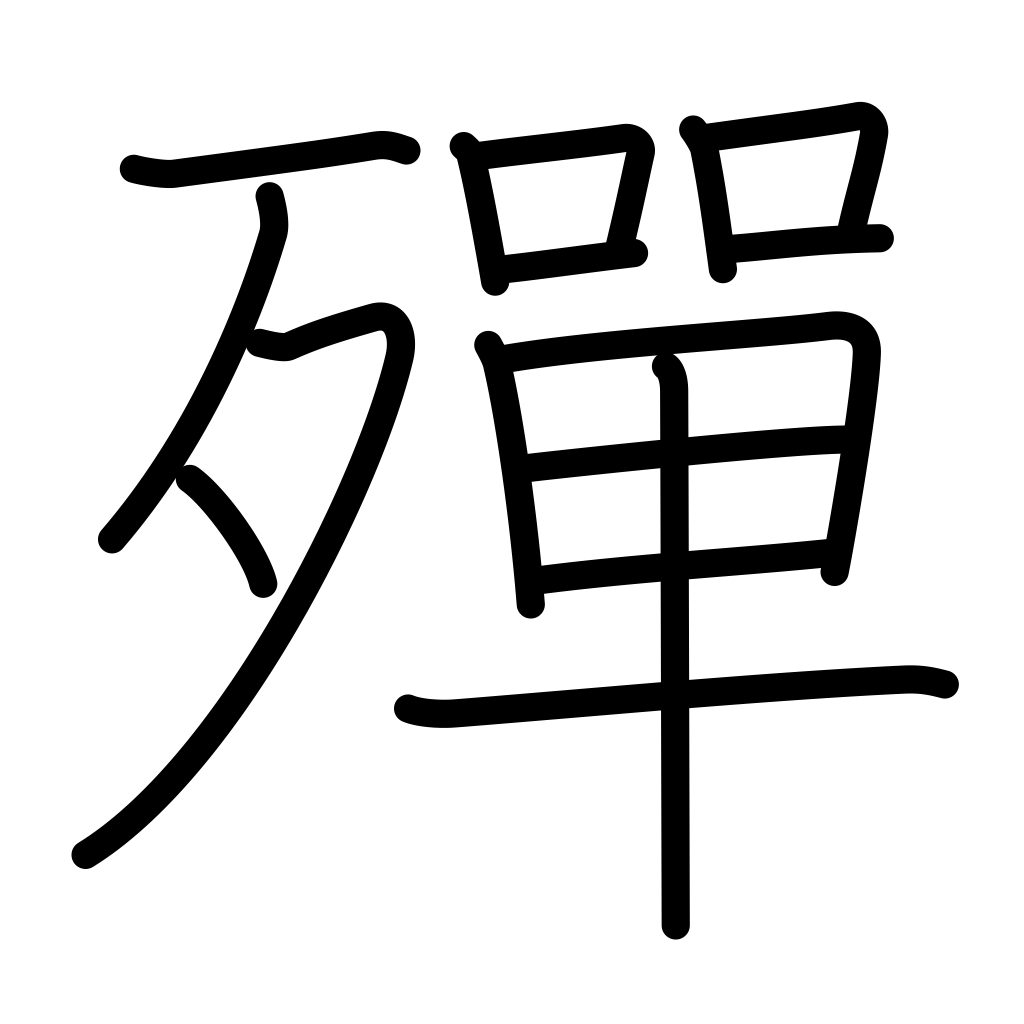
Meaning: become exhausted, all